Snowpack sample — Buffalo Mountain, Silverthorne, Colorado, USA (2/22/26, 2:02 PM MST)
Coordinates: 39.622, -106.113
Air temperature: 33 °F
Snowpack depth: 63 cm
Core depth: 10 cm
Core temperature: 30.2 °F
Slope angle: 11°, slope face: 116°
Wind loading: low
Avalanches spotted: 0
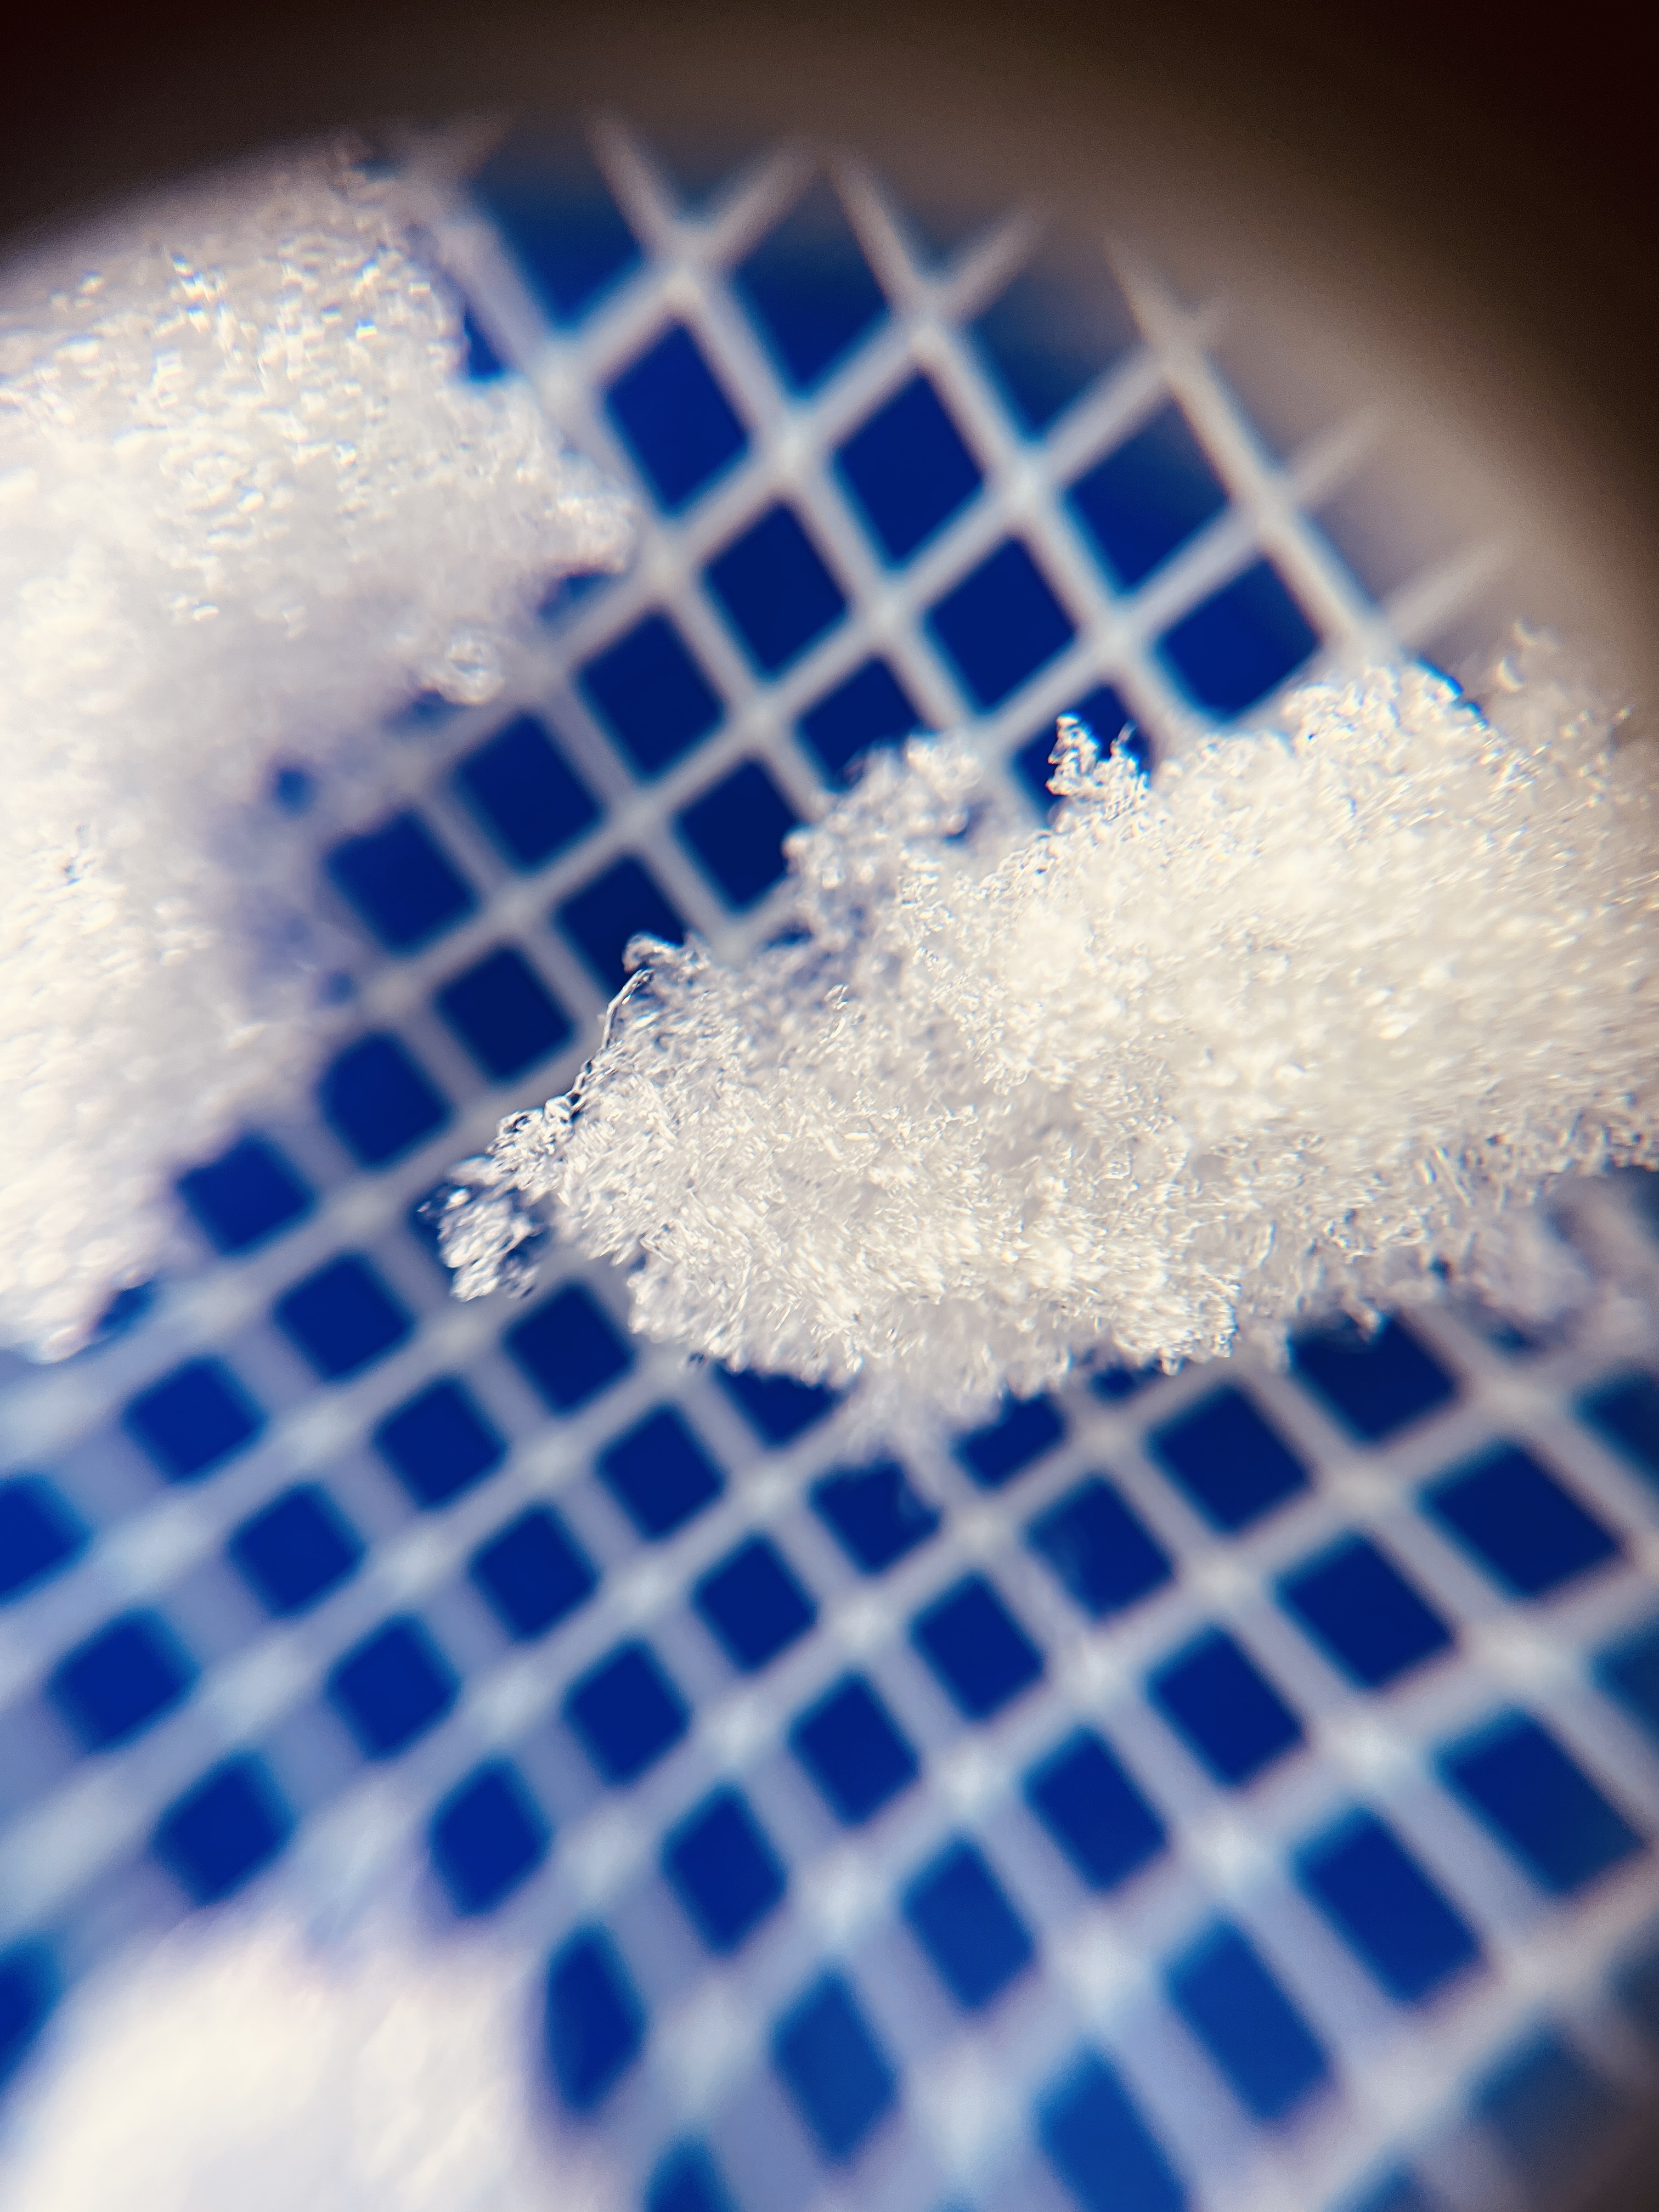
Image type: magnified_profile
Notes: In a firebreak similar to site 1, minimal wind loading with no spotted avalanches (not many faces in view though)